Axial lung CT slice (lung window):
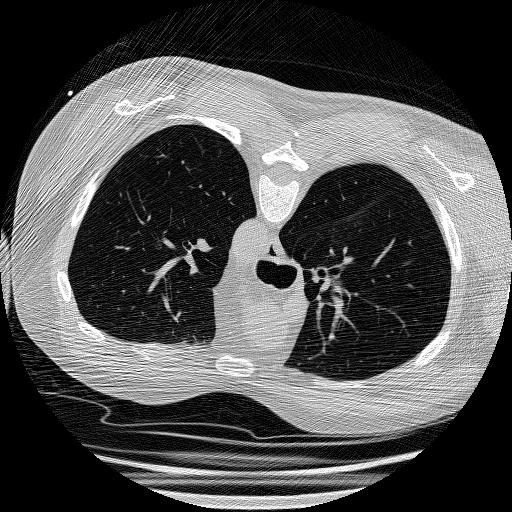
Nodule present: no